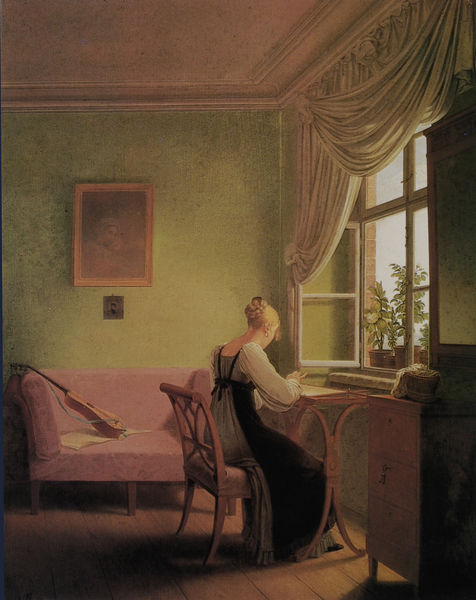
Titel: Stickerin
Künstler: Georg Friedrich Kersting
Standort: Warszawa
Institution: Nationalmuseum
Schlagwörter: baum, blau, blätter, flügel, fuß, gemälde, himmel, schatten, weiß, bäume, gelb, grün, mädchen, ocker, sitzen, blume, blumen, braun, fenster, frau, frisur, glas, haar, hell, holz, hut, kleid, licht, ohrring, raum, rücken, schwarz, stuhl, tisch, zimmer, ausblick, blick, dame, rot, beige, blond, jung, mütze, wand, band, bluse, falten, knoten, rahmen, samt, bild, goldrahmen, hals, innenraum, instrument, rückenlehne, spiegel, vorhang, ferne, einsam, sonne, boden, haare, interieur, reich, sitzend, stickerei, adel, decke, innen, gitarre, musik, pflanze, pflanzen, rosa, tugend, arbeit, fensterläden, genre, hellblau, aussicht, schürze, dutt, füße, sommer, bilder, kommode, schrank, schreibtisch, sofa, lehne, schlagschatten, fußboden, parkett, sonnenlicht, dielen, hocker, ölgemälde, chair, curtain, curtains, white, window, black, bun, dress, falte, female, gardine, green, hair, interior, lady, painting, polster, portrait, room, seat, seated, sitting, sitzende, table, tapete, vorhänge, wall, woman, holzboden, draussen, handarbeit, nähen, zopf, lesen, draperie, korb, picture, pink, tischchen, stuck, floor, plant, stube, sticken, faltenwurf, junge frau, couch, blumentöpfe, töpfe, wände, haarknoten, fensterladen, offen, fensterrahmen, drapiert, blonde, hausfrau, tischplatte, geige, violine, biedermeier, hand, braum, fensterglas, brief, schreiben, romantisch, schatte, girl, lenbach, fensterbrett, drapes, ribbon, gurt, stuckdecke, laute, schlüssel, light, plants, geöffnet, chaiselongue, drinnen, hausarbeit, schränkchen, vorhand, volon, biedermeierstil, chouch, drappage, fenstersymbolik, geiege, giege, gitarrengurt, handarbeitstisch, schreibstube, was ist biedermeier, maria, frame, color, shadow, desk, writing, drape, drapery, letter, reading, fromm, stickerin, human, leaves, music, neck, walls, ceiling, pots, study, cello, earring, home, fingers, book, drawers, zimmeer, shadows, holland, work, hanging, strap, bow, guitar, häuslichkeit, lute, violin, mood, needlework, rocking chair, furniture, inside, rosette, strings, mutter, living room, frühromantik, rembrant, drawer, portiere, tracht, niederlande, 17. jahrhundert, cahir, settee, fram, sill, coloe, coupard, windown, tablek, moeder, fenstr, hooch, muted tones, needlwork, embrodery, hopper, veiling, ketter